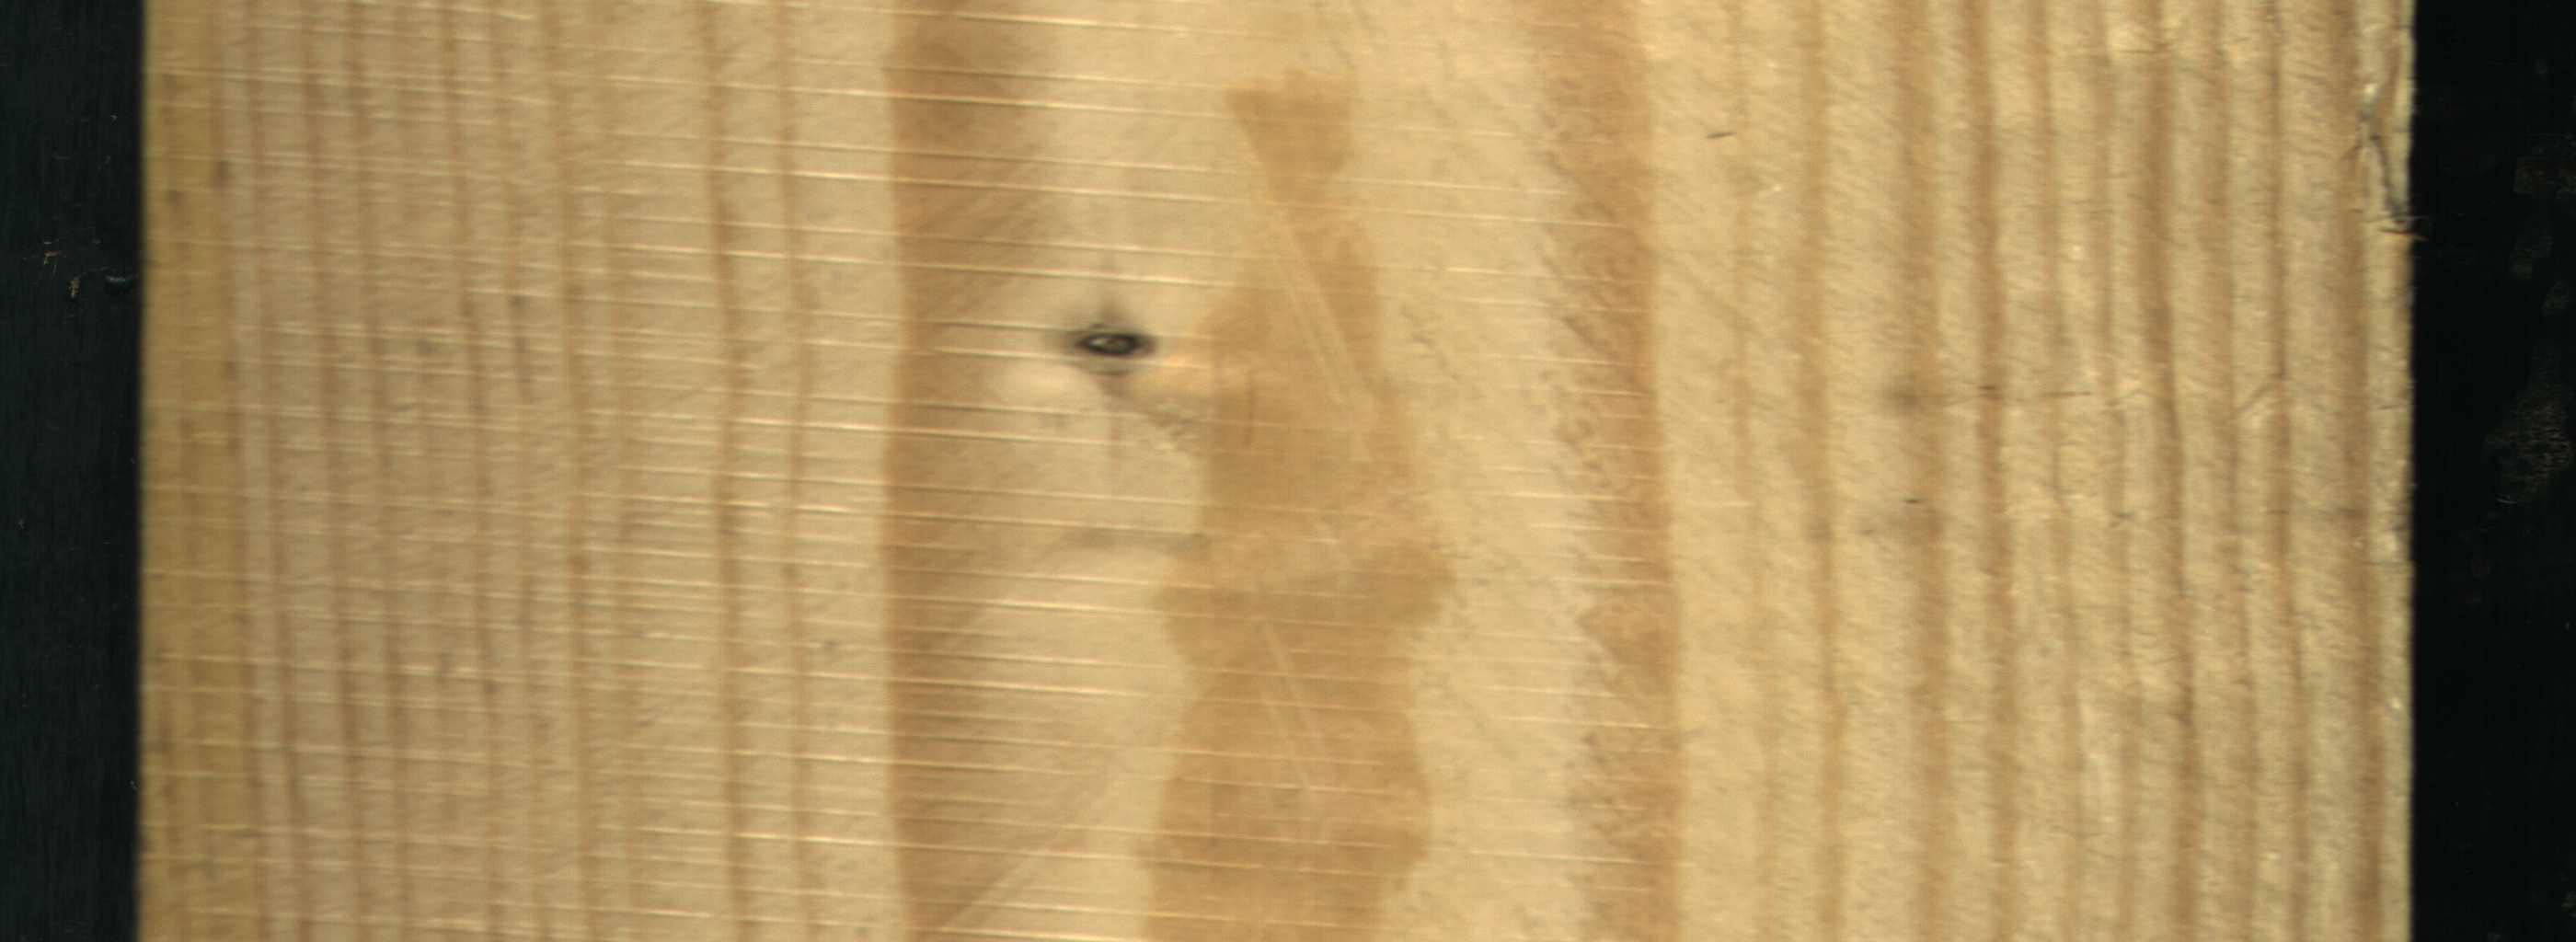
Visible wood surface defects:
Dead_Knot